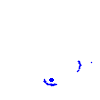
Particle: pion